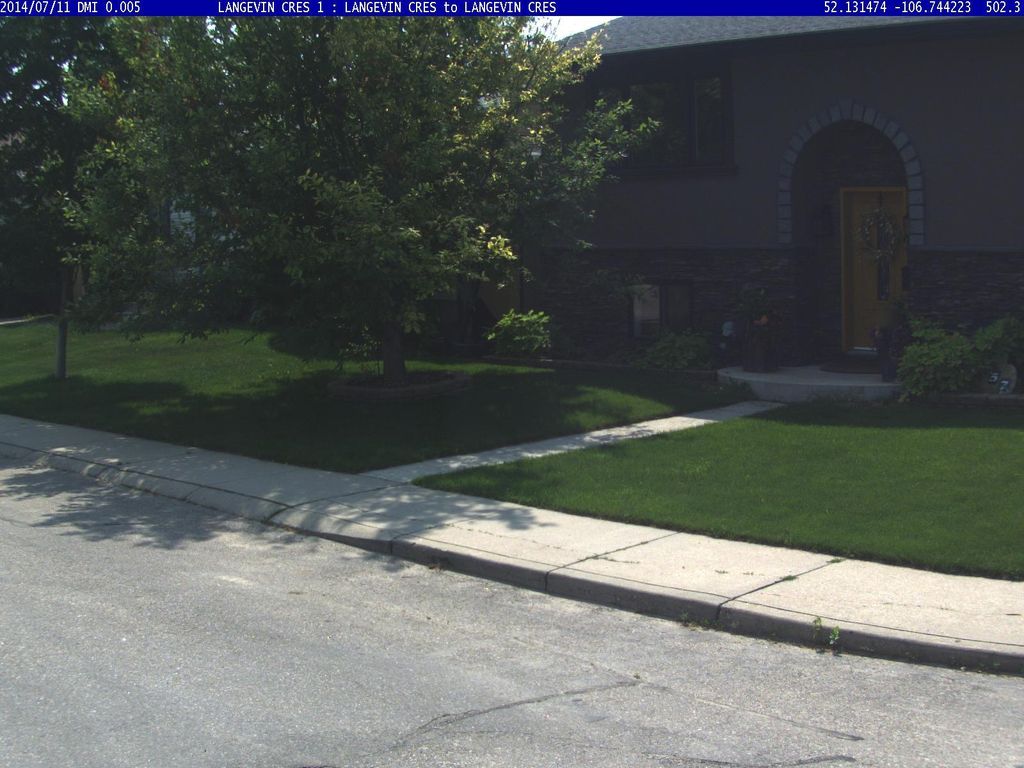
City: saskatoon